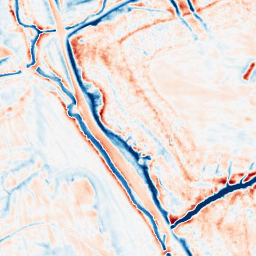
Category: multiscale
Decomposition family: dog_multiscale
Decomposition parameters: sigma_ratio: 2
n_scales: 3
base_sigma: 0.5
Upsampling method: quintic
Upsampling parameters: scale: 2
Upsampling scale: 2